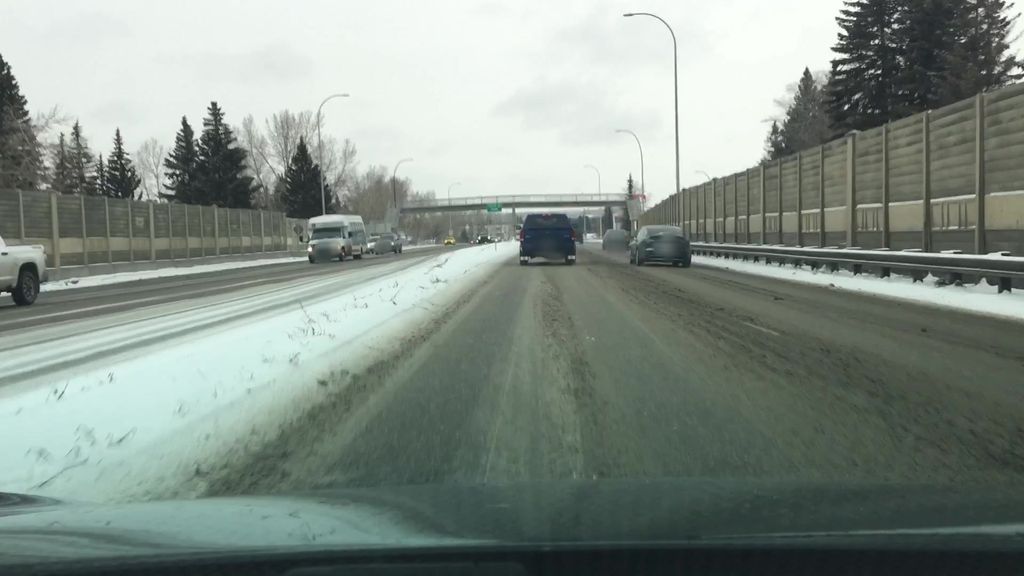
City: calgary